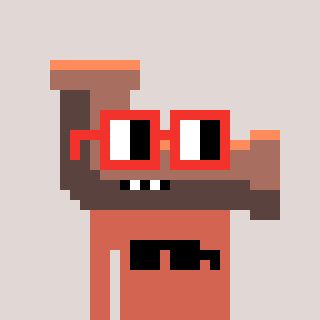
a pixel art character with square red glasses, a pipe-shaped head and a peachy-colored body on a warm background